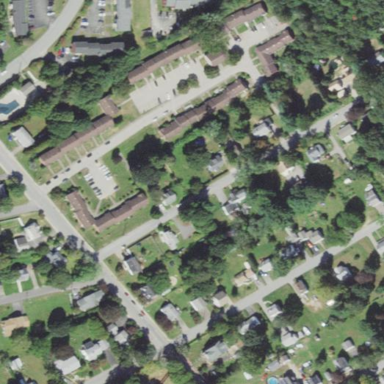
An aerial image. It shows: Residential area with apartments.